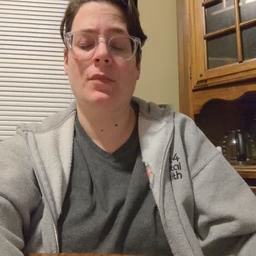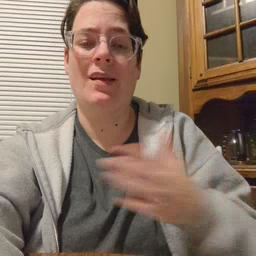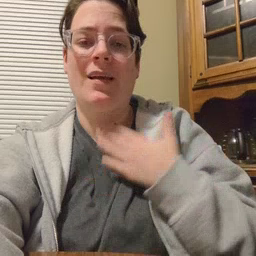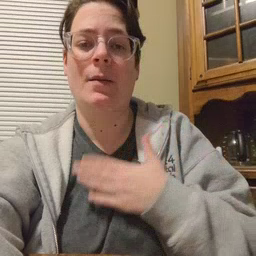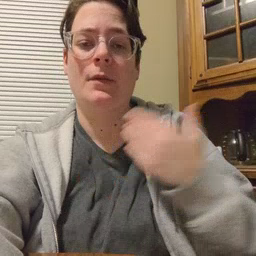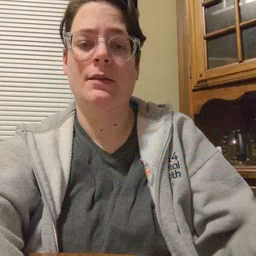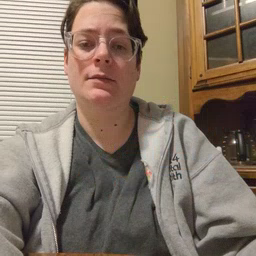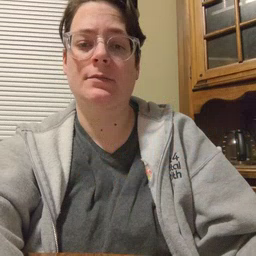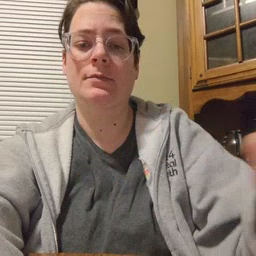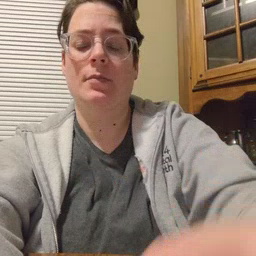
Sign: happy